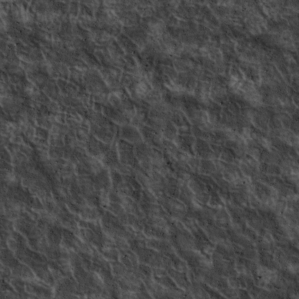
Label: non_frost